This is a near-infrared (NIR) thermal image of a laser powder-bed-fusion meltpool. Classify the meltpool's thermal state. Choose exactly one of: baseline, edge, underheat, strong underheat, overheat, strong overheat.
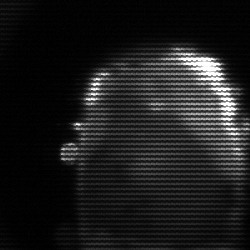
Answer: baseline